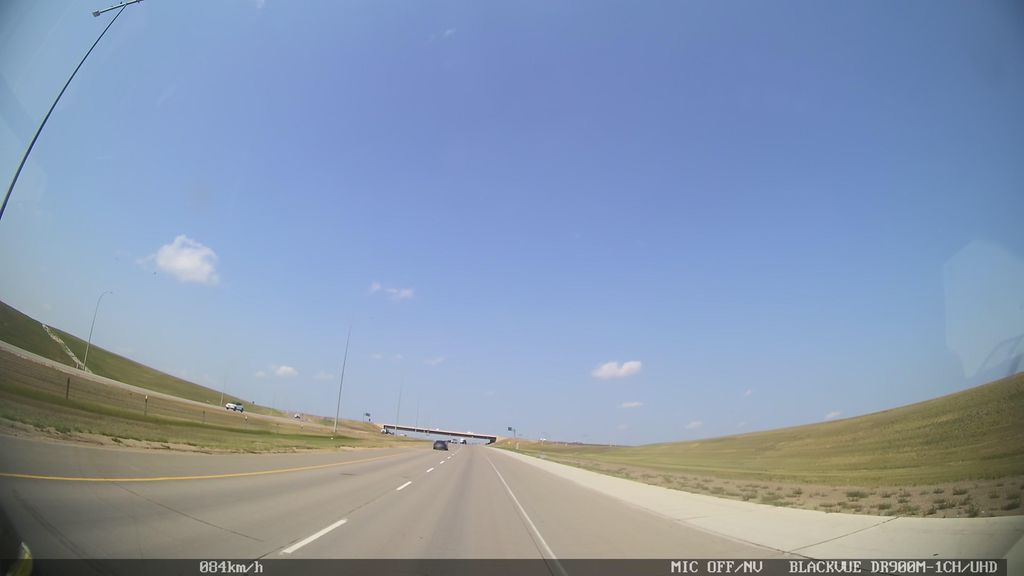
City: edmonton